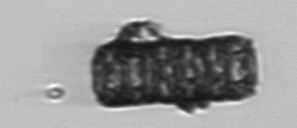
Label: Paralia_sulcata